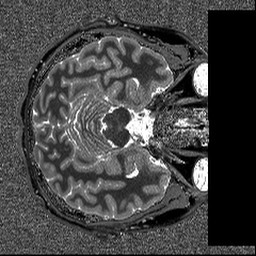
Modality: T1map
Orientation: axial
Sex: male